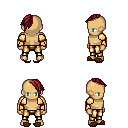
a pixel art fantasy rpg character, male body template, human, tanned skin, gold arm armor, gold greaves, brunette long mohawk hairstyle, brown slippers, four views (front, back, left, right), 2x2 character sprite sheet, small pixel art, hard edges, no anti-aliasing